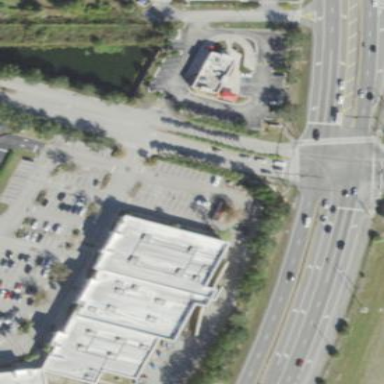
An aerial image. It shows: Commercial building.